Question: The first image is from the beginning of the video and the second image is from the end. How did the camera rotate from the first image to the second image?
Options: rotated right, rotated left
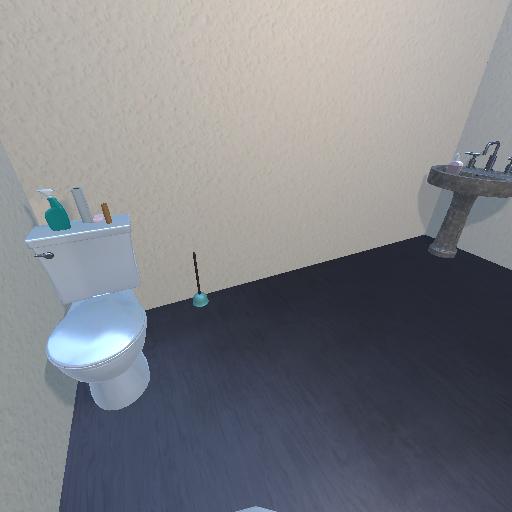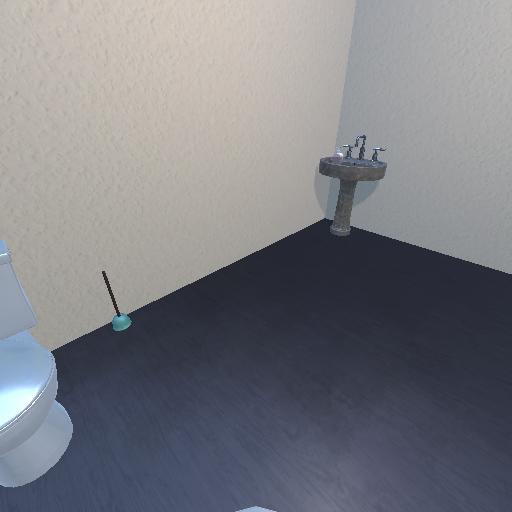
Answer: rotated right